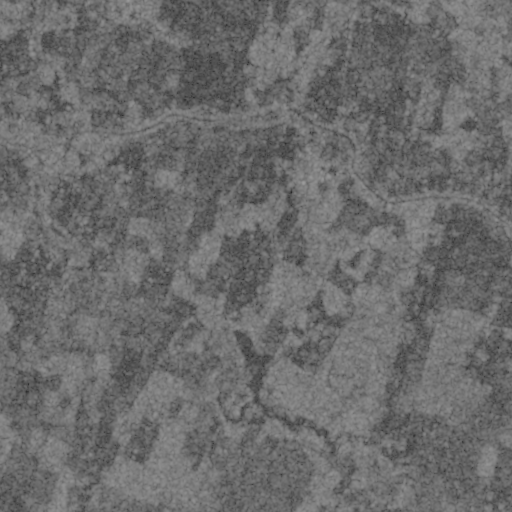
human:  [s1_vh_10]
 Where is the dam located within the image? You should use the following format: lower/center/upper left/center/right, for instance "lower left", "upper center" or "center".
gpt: The dam is located in the upper center of the image.
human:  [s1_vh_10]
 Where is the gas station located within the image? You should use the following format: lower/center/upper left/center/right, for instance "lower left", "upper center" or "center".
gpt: The gas station is located in the upper center of the image.
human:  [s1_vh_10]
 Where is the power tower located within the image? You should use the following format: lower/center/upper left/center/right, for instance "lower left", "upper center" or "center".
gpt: There is no power tower in the image.

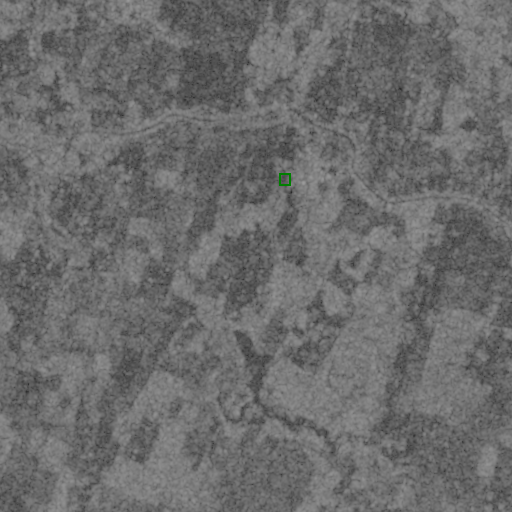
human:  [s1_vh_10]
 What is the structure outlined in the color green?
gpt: The structure outlined in green is a park.
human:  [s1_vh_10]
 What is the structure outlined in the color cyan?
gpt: There is no cyan outline.